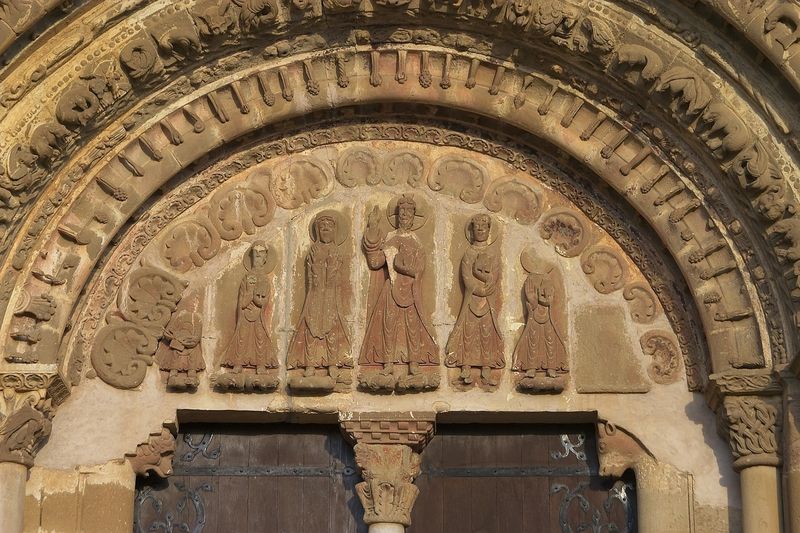
Titel: Kloster Leyre
Standort: Leyre, Kloster (EU - E)
Schlagwörter: blätter, menschen, holz, köpfe, säule, säulen, tür, tiere, stein, kirche, rund, bogen, fassade, giebel, figuren, rundbogen, ornamente, flügeltür, metall, tor, bögen, eingang, antike, religion, kathedrale, kapitell, fries, portal, sandstein, christus, jesus, antik, heilige, beschläge, holztür, tympanon, supraporte, christ, apostel, kirchenportal, verwittert, altbau, kapiteel